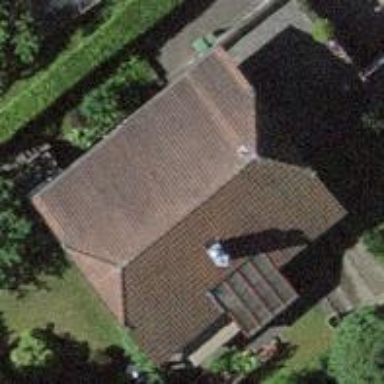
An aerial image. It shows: Residential building with half-hipped roof shape.